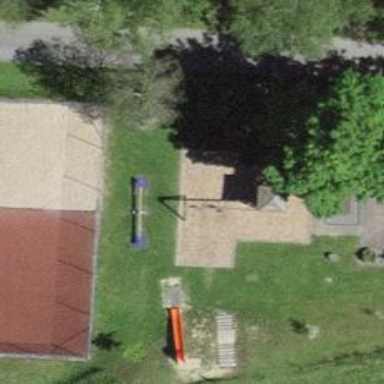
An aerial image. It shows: Playground area for leisure activities on the land.